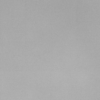
Label: dusty